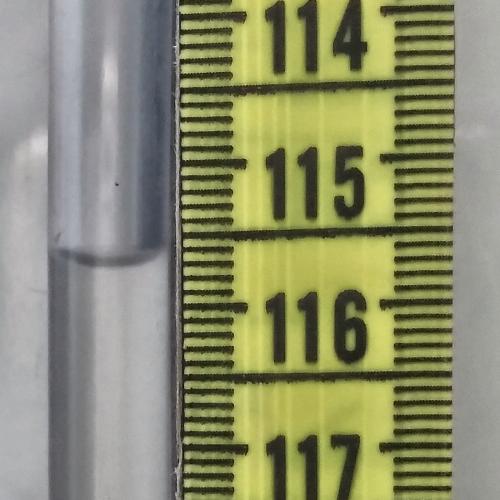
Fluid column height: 115.7 cm